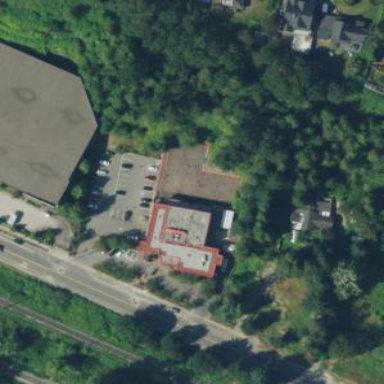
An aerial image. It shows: Commercial building.